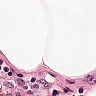
Metastatic tissue present: no